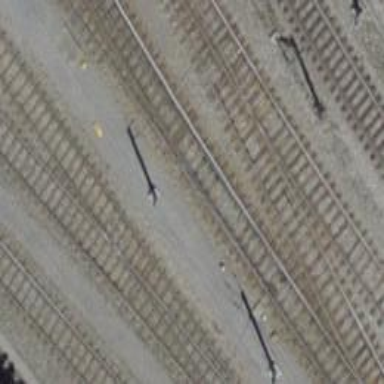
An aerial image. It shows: Single-track railway siding with electrified contact lines.